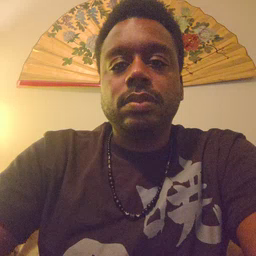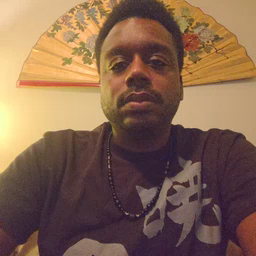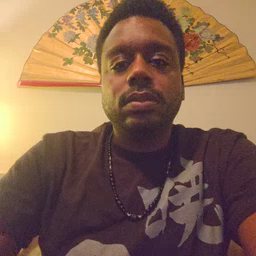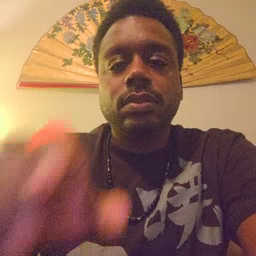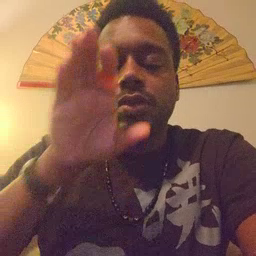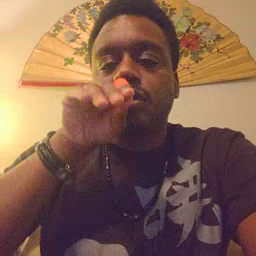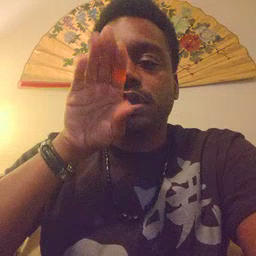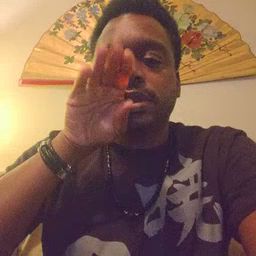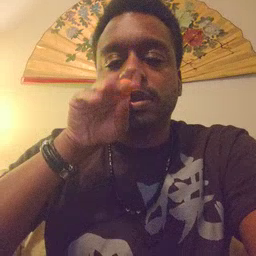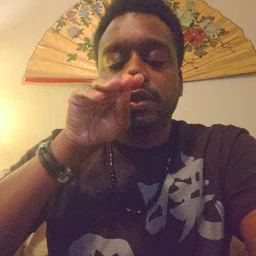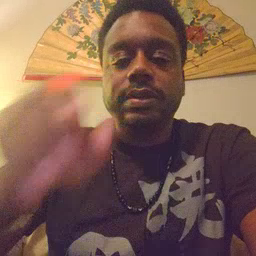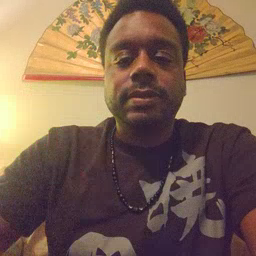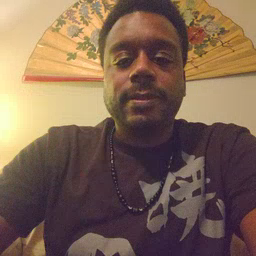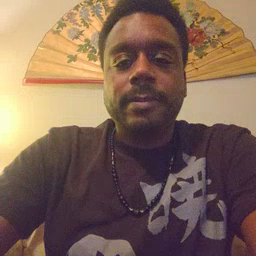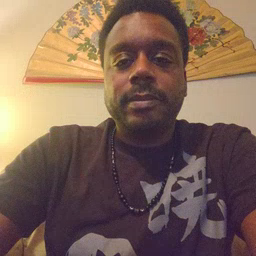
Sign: goose